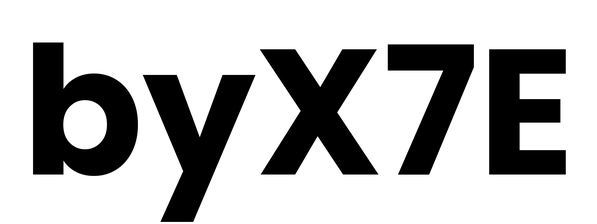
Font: Poppins-Bold